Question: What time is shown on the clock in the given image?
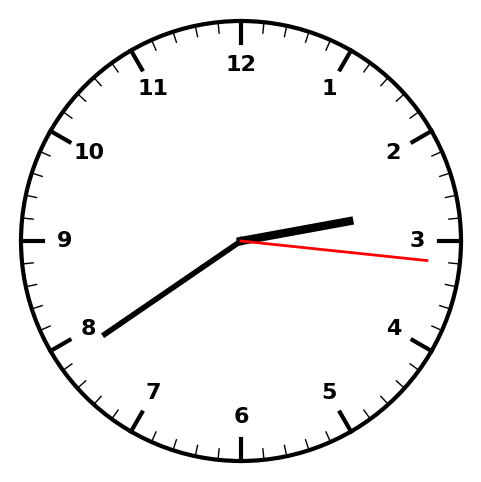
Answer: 02:39:16